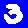
Digit: 3